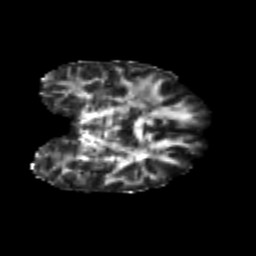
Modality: FA
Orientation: coronal
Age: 22
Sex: female
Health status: healthy
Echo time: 0.074 s